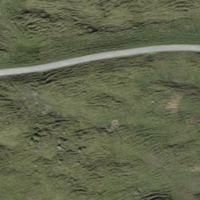
EUNIS habitat code: 23
Species observed at this site:
Parnassia palustris